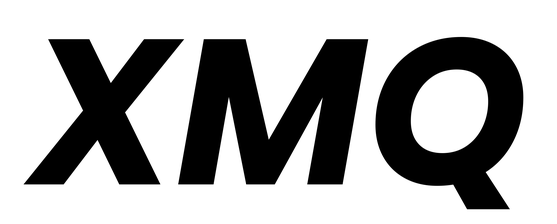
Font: Poppins-BoldItalic